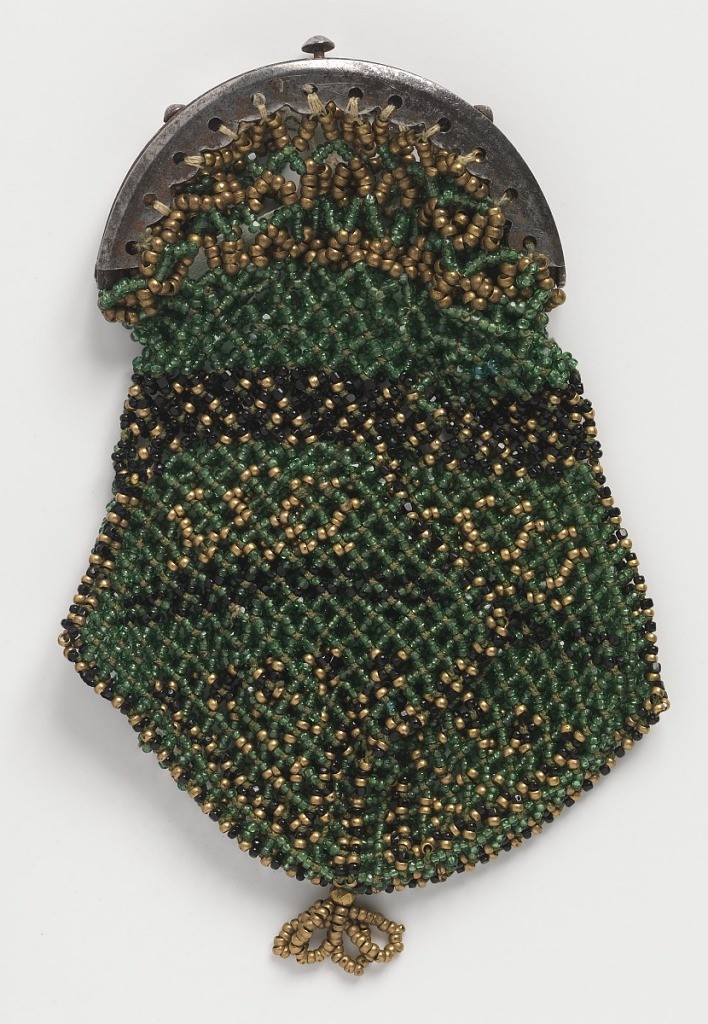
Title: Purse
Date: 1830–60
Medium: silk, glass beads, steel Technique: beaded netting
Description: Small shaped purse in an open netting with green, black and gold-colored glass beads, fitted into a plain steel frame.